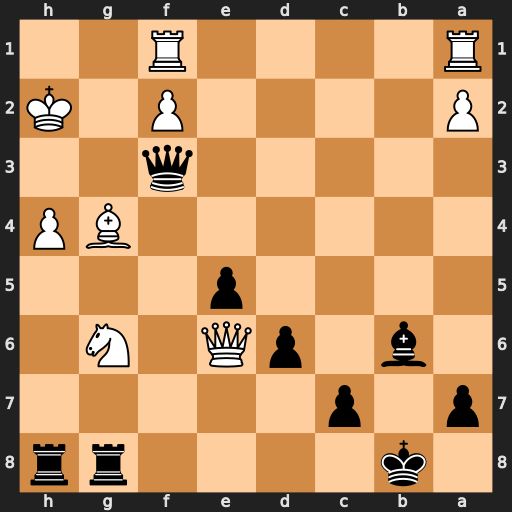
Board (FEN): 1k4rr/p1p5/1b1pQ1N1/4p3/6BP/5q2/P4P1K/R4R2
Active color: b
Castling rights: -
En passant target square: -
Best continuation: Rxg6 Bxf3 Rxe6